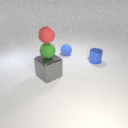
large gray metal cube in front of small blue metal cylinder